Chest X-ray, AP view. Patient: 46 years old, sex F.
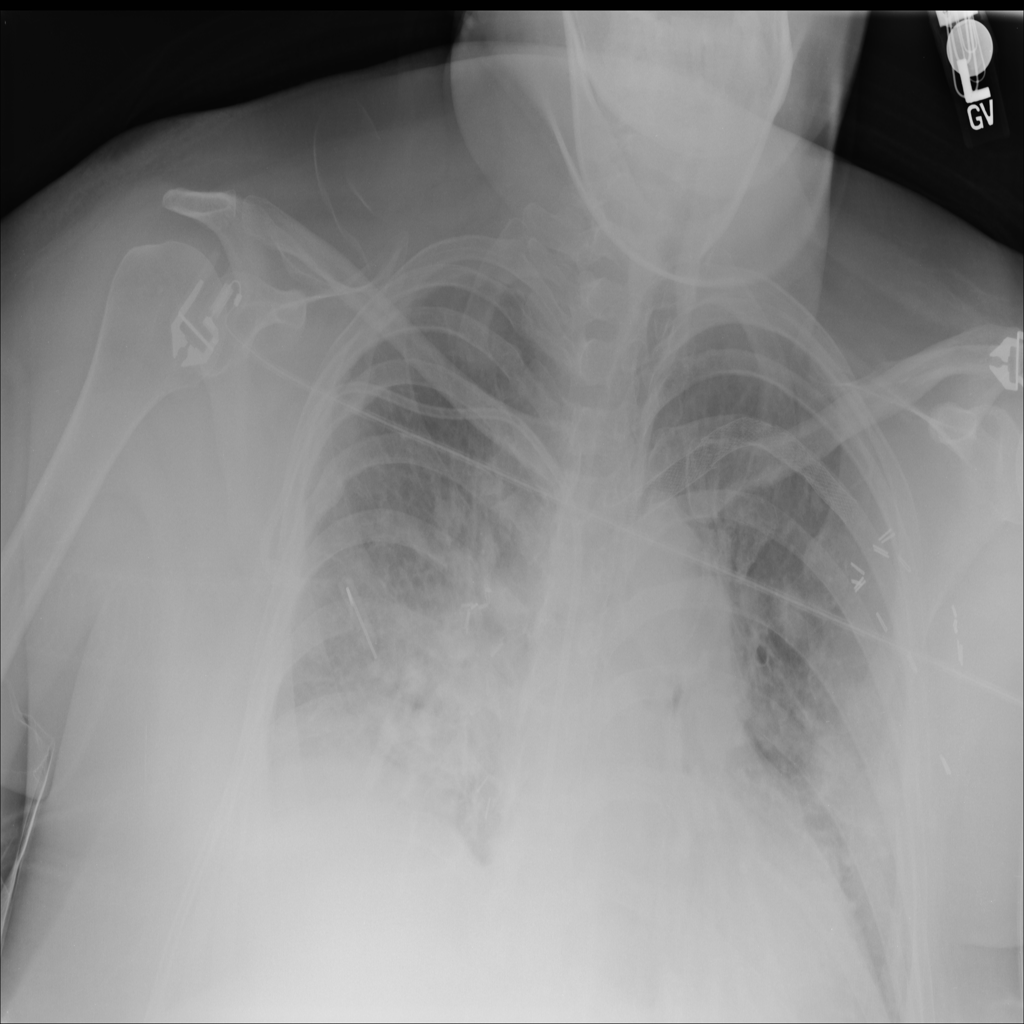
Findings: No Finding